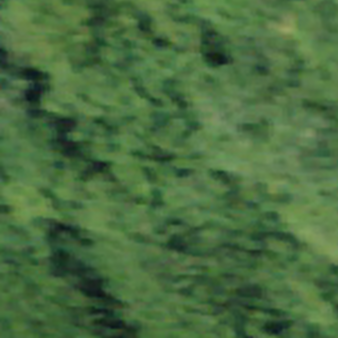
Label: other